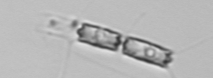
Label: Chaetoceros_didymus